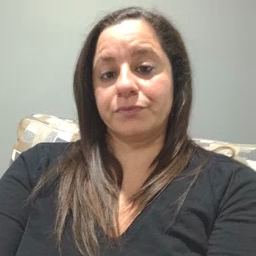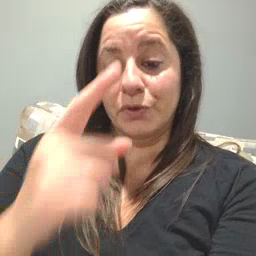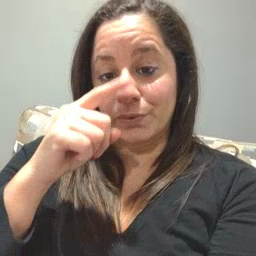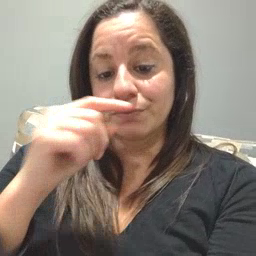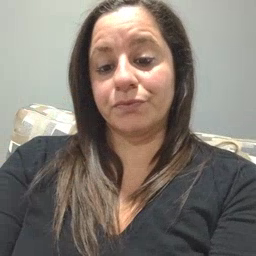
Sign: noisy